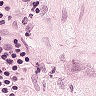
Metastatic tissue present: no